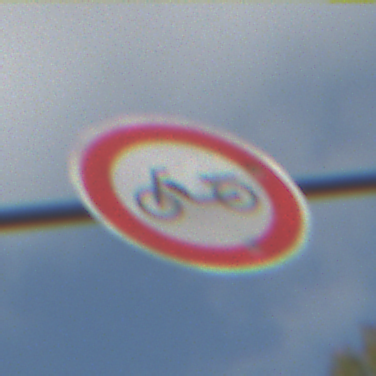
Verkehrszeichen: VerbotMofas
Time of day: MorningAfternoon
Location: Outdoor (Suburban)
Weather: PartlyCloudy
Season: NotSpecified
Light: Natural